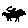
Label: cat